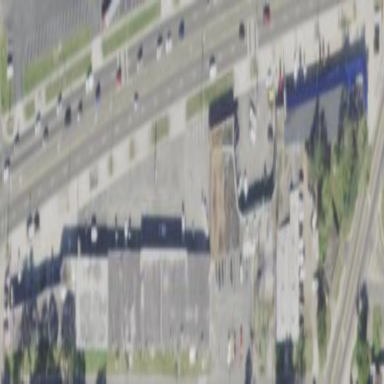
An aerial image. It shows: Retail area.